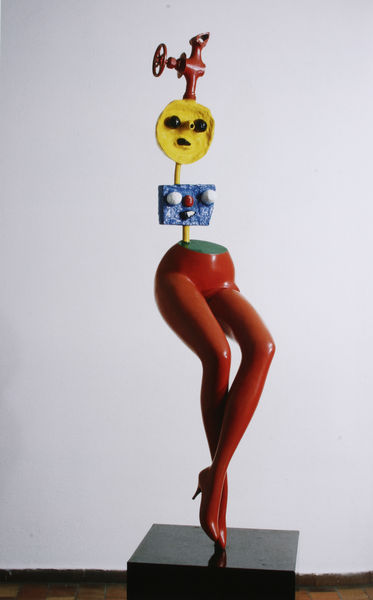
Titel: Jeune fille s'évadant, Fliehendes Mädchen
Künstler: Joan Miró
Standort: Barcelona
Institution: Fundació Joan Miró
Schlagwörter: blau, gelb, brust, frau, mund, nase, raum, rot, gesichter, hose, augen, sockel, figur, skulptur, statue, beine, schuhe, abstrakt, amerika, plastik, wasserhahn, strumpfhose, pumps, hahn, objekt, rote, installation, statur, miro, stöckelschuhe, absatzschuhe, springquell